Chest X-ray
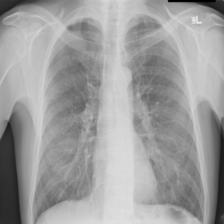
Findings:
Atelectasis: negative
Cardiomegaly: negative
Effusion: negative
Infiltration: negative
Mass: negative
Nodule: negative
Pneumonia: negative
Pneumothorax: negative
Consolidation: negative
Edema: negative
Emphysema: negative
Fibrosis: negative
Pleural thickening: negative
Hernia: negative